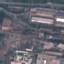
Land use / land cover: Industrial